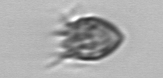
Label: Ciliophora